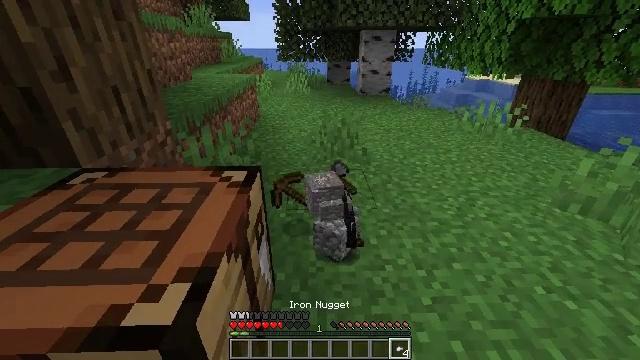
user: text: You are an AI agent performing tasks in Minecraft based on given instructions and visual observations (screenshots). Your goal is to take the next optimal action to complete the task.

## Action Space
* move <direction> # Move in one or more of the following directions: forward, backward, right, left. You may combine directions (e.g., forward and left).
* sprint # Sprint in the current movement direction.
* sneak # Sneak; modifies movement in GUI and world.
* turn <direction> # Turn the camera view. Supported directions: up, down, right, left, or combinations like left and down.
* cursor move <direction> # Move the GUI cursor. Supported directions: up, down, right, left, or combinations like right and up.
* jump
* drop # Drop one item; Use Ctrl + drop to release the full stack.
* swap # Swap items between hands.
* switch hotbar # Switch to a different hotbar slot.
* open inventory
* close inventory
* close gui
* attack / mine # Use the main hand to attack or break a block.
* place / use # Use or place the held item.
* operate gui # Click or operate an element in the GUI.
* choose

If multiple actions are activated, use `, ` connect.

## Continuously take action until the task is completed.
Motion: motion action
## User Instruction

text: Remove oak planks from your possession.
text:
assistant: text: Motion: sprint